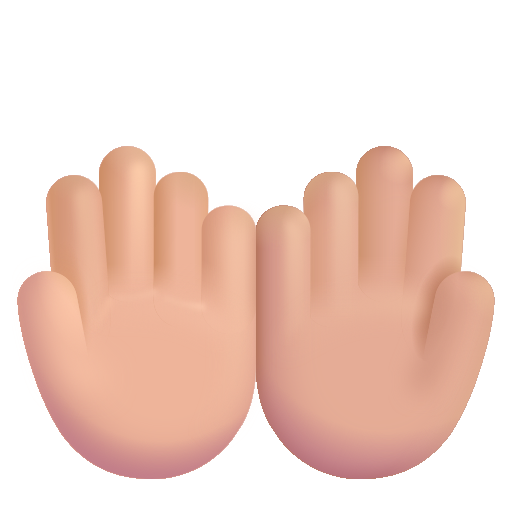
palms up together color  light